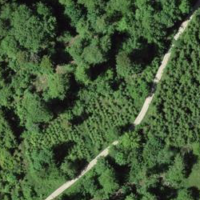
EUNIS habitat code: 43
Species observed at this site:
Araschnia levana
Argynnis paphia